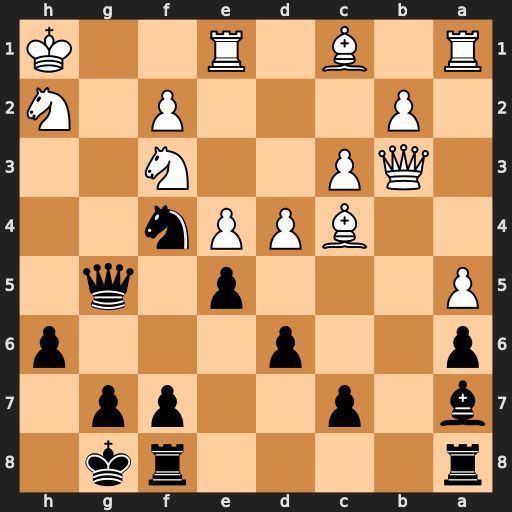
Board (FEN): r4rk1/b1p2pp1/p2p3p/P3p1q1/2BPPn2/1QP2N2/1P3P1N/R1B1R2K
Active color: b
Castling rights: -
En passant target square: -
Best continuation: Qg2#